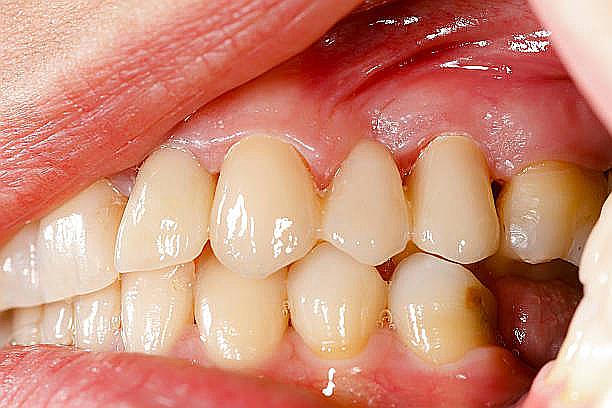
Condition: Gingivitis